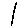
Label: line